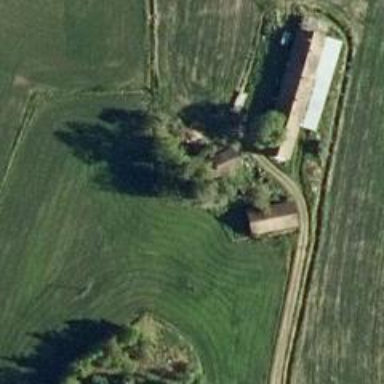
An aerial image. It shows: Farm.